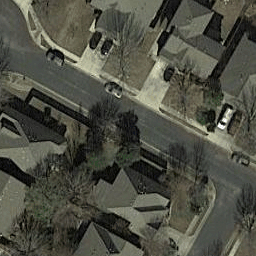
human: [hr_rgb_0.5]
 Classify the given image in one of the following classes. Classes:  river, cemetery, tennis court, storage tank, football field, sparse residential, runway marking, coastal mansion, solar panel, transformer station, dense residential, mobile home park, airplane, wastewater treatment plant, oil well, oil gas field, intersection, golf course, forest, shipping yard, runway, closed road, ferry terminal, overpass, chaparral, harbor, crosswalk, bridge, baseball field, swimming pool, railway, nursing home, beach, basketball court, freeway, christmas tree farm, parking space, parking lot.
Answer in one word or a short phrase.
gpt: dense residential